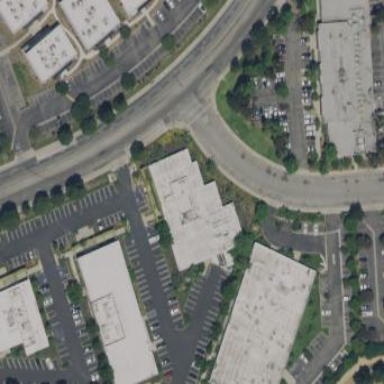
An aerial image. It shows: Commercial building.